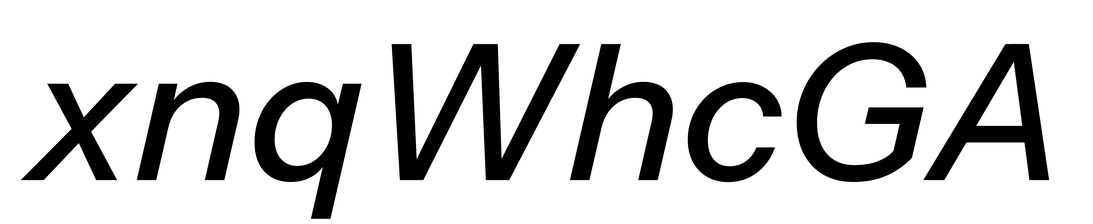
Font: InstrumentSans-Italic_Medium_Italic